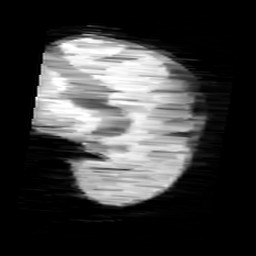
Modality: minIP
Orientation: sagittal
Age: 9
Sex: female
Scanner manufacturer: siemens
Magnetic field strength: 3 T
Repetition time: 0.027 s
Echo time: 0.02 s